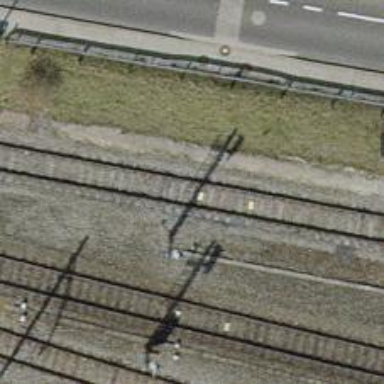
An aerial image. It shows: Railway signal.